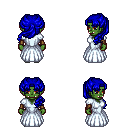
a pixel art fantasy rpg character, female body template, orc, green skin, underdress, gold greaves, blue princess hairstyle, cloth bracers, white slippers, four views (front, back, left, right), 2x2 character sprite sheet, small pixel art, hard edges, no anti-aliasing